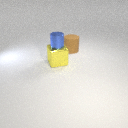
small blue metal cylinder above large yellow metal cube